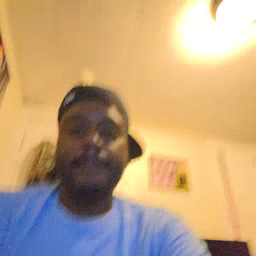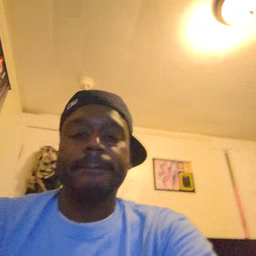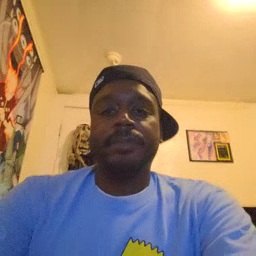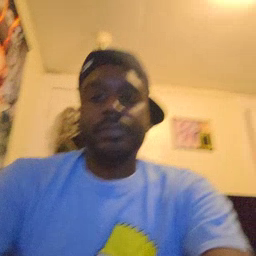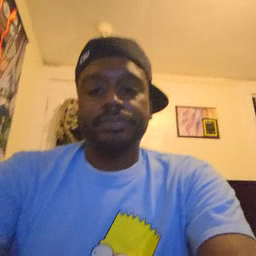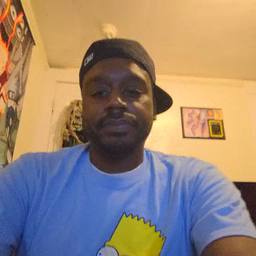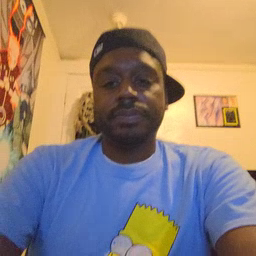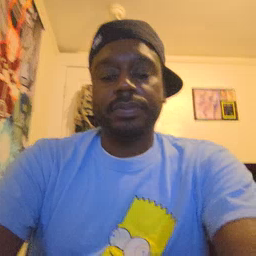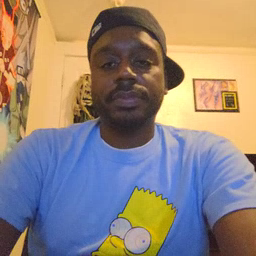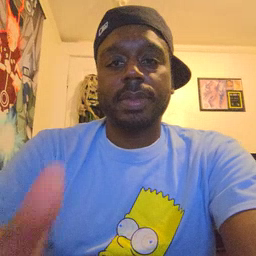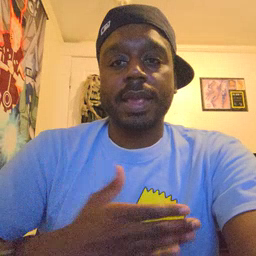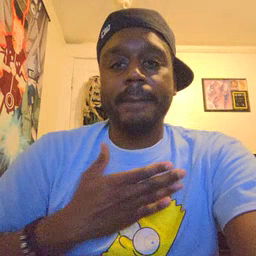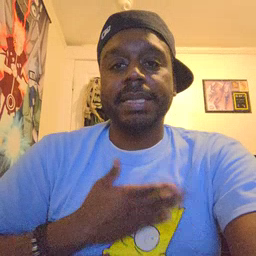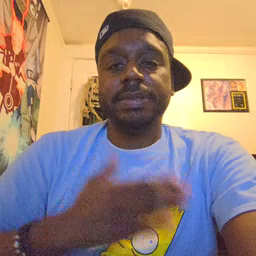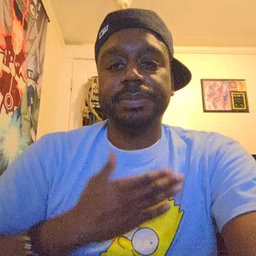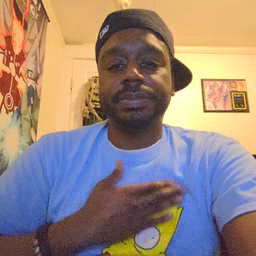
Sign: happy